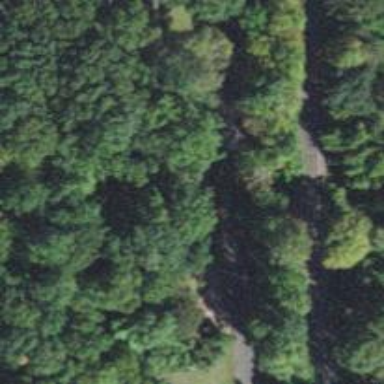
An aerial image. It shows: Culvert tunnel.